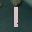
Label: 1